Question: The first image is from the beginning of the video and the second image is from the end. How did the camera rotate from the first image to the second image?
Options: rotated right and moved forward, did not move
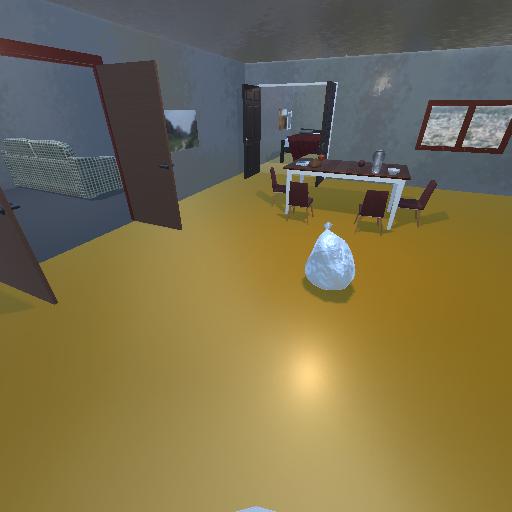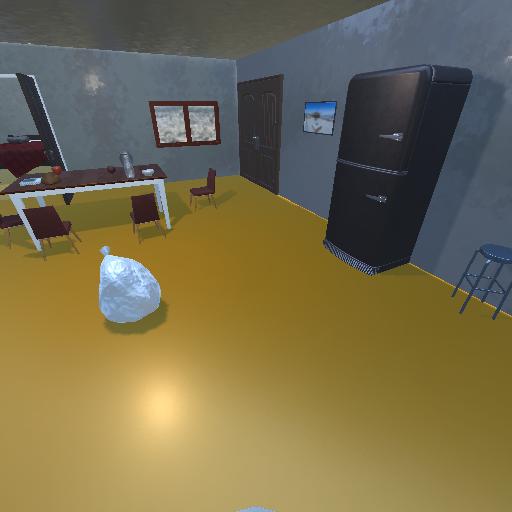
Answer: rotated right and moved forward